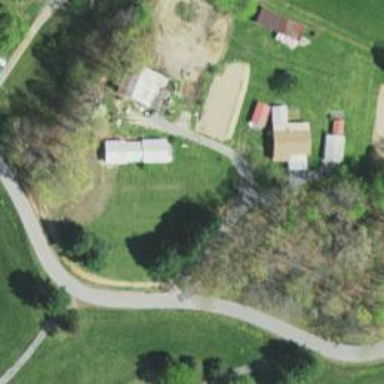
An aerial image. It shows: Driveway leading to service road.